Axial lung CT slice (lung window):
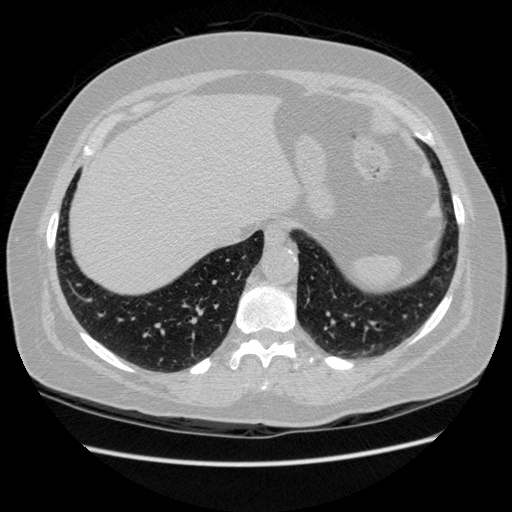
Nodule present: no